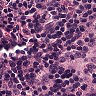
Metastatic tissue present: no